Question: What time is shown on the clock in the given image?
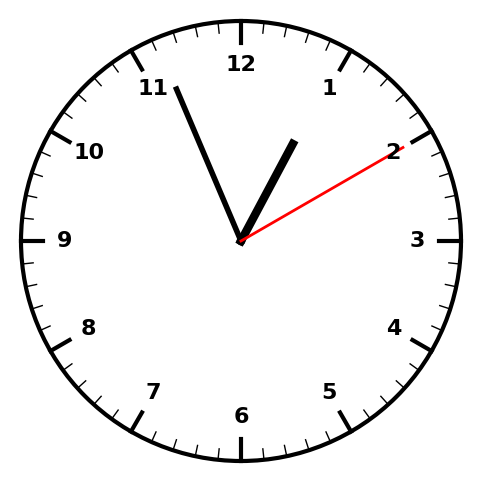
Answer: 12:56:10